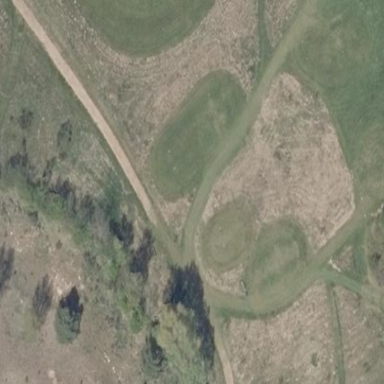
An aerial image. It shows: Golf tee.